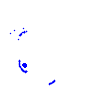
Particle: electron